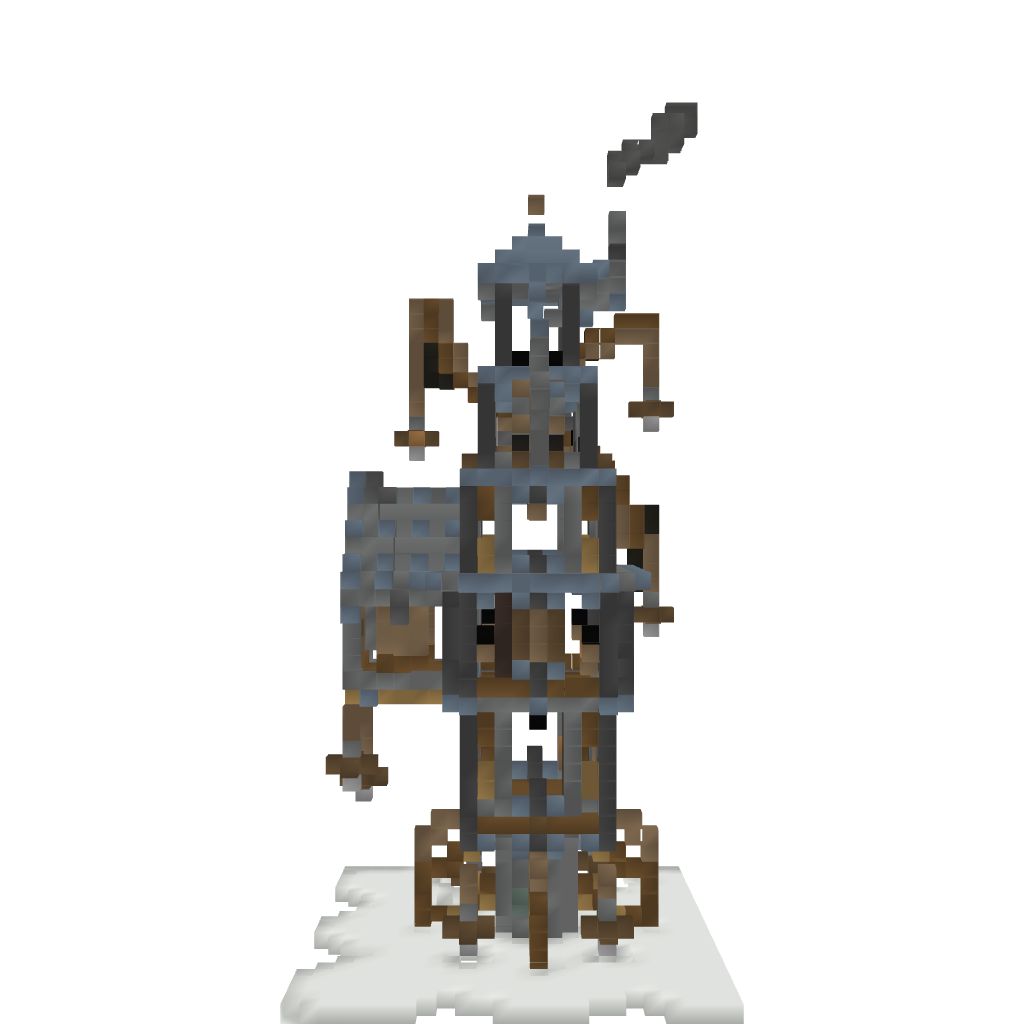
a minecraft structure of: STEAMPUNK Windmill